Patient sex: F
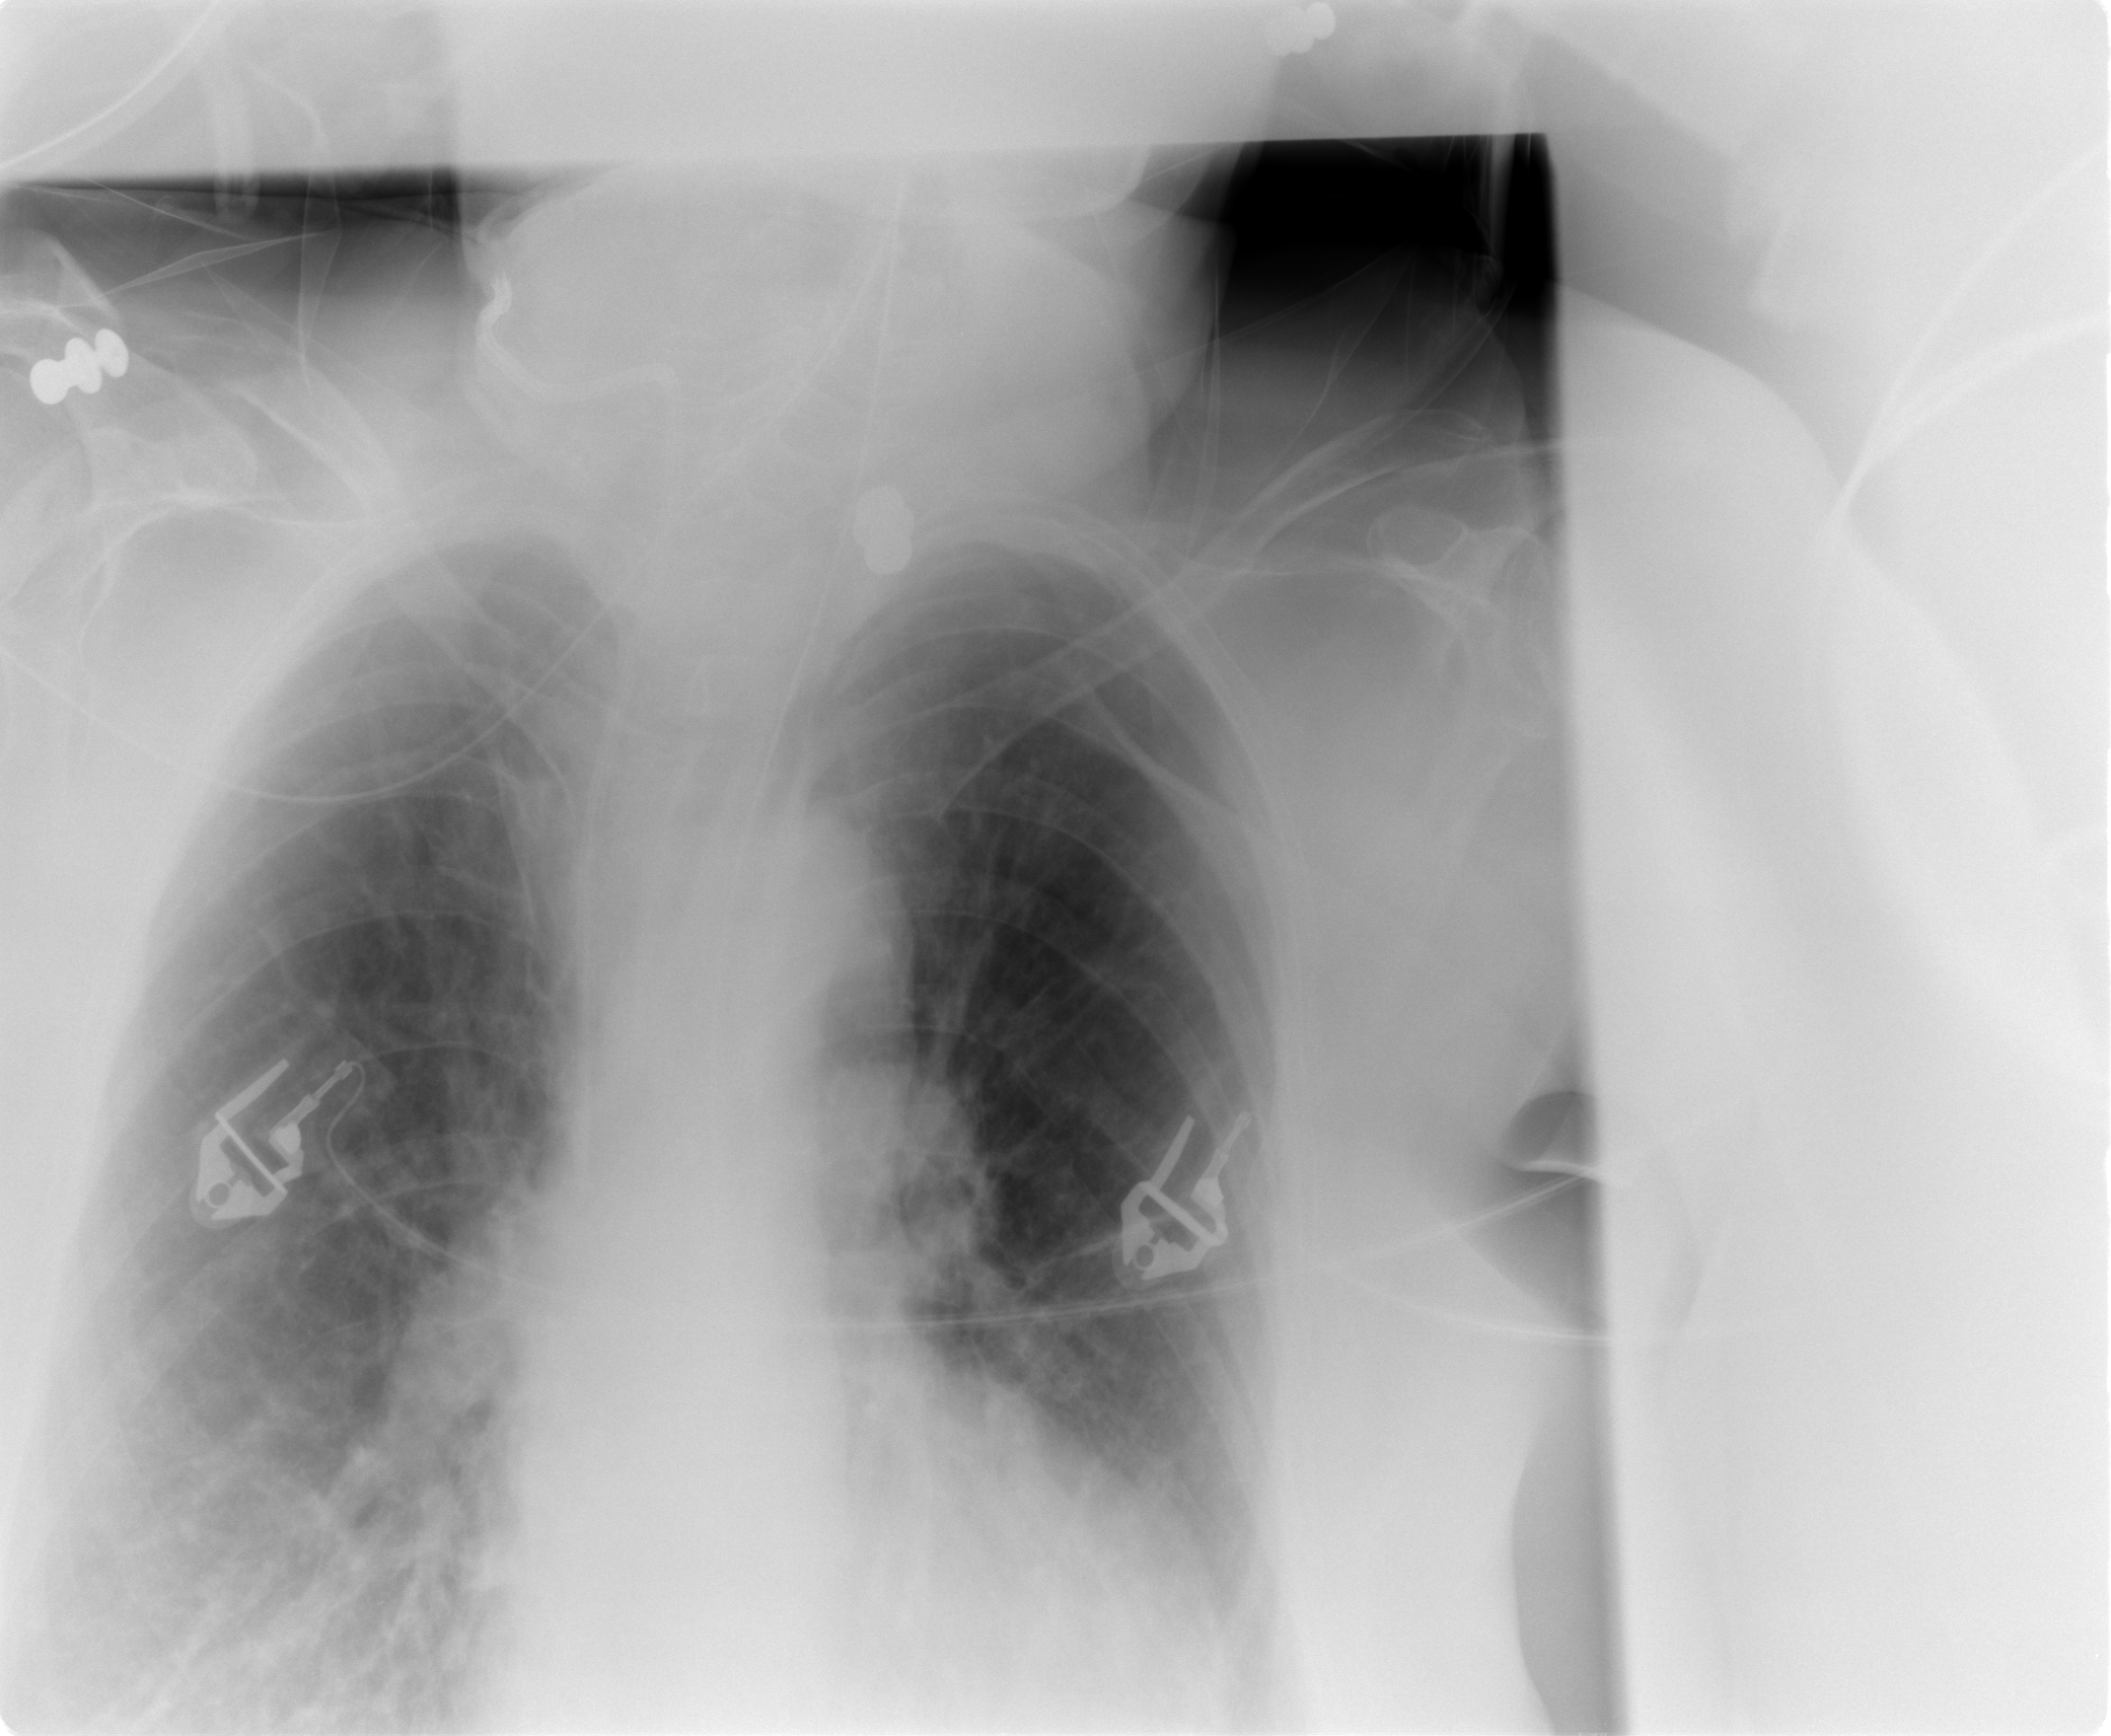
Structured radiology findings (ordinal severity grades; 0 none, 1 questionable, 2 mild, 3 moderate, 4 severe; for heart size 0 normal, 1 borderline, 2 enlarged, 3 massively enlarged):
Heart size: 2
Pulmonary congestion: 2
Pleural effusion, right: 1
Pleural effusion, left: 1
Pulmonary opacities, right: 2
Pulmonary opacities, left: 0
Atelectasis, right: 2
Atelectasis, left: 2